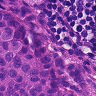
Metastatic tissue present: yes